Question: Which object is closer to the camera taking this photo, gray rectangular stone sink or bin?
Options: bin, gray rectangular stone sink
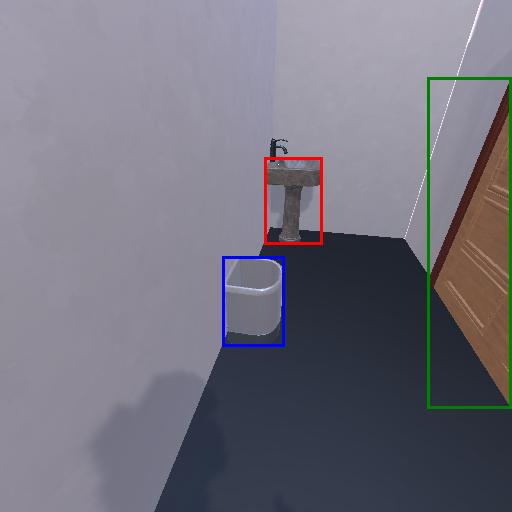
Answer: bin